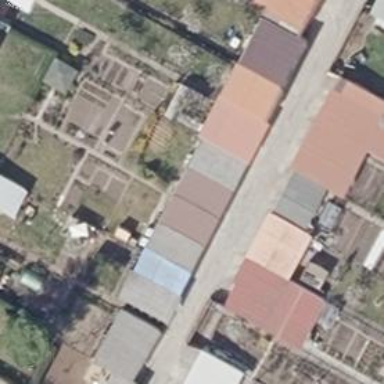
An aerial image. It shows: Group of garages.